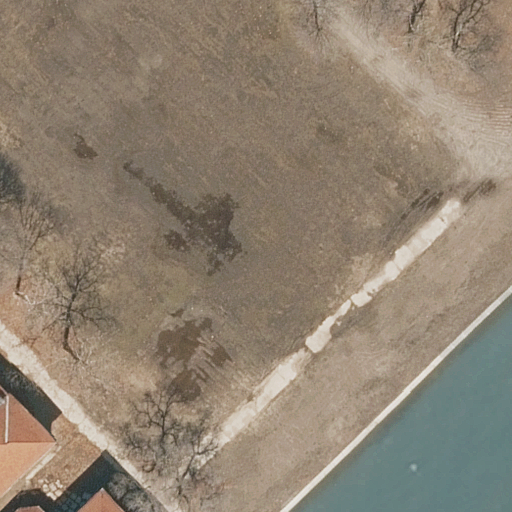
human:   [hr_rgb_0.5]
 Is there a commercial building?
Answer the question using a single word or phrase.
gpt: no

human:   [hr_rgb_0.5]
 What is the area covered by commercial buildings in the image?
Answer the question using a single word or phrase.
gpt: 0m2

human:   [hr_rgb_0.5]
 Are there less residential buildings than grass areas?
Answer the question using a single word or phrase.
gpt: no

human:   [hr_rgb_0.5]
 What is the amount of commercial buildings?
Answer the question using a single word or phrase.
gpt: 0

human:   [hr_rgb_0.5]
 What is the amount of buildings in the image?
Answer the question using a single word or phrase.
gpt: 2

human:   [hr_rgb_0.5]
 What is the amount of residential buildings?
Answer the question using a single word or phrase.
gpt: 2

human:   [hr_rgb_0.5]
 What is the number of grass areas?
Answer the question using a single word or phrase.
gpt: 2

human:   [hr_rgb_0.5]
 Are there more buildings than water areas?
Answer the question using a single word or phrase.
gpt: yes

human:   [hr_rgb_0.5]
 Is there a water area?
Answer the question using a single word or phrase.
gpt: yes

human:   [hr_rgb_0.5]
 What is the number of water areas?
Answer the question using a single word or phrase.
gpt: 1

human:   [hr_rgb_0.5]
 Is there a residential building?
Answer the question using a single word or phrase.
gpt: yes

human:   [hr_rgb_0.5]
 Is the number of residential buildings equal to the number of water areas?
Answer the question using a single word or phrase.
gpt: no

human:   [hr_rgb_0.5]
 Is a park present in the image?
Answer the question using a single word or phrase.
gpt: yes

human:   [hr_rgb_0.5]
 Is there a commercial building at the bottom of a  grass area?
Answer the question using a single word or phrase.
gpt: no

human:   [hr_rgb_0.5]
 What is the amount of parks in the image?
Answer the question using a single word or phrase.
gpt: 1

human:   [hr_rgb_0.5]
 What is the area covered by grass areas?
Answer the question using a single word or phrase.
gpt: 7152m2

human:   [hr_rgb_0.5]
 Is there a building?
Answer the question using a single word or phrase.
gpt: yes

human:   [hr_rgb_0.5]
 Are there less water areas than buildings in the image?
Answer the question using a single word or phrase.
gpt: yes

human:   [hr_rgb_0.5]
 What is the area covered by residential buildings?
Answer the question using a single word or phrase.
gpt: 175m2

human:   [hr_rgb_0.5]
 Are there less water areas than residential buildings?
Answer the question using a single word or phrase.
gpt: yes

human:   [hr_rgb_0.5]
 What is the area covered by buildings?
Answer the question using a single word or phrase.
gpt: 175m2

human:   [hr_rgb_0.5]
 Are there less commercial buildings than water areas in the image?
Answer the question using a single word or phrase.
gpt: yes

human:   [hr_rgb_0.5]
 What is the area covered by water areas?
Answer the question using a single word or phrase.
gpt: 1046m2

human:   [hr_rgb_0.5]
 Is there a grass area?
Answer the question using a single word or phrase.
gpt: yes

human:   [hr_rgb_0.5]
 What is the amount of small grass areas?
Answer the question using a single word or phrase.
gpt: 0

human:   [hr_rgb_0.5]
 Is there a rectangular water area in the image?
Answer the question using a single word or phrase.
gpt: yes

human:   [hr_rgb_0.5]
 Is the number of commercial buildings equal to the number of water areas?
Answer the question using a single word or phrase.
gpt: no

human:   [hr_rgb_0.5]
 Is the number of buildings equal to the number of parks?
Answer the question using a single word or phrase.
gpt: no

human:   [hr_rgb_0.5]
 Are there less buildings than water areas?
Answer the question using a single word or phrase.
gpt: no

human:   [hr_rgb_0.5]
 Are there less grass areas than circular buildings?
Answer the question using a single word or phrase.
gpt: no

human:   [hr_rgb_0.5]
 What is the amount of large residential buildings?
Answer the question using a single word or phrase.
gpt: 0

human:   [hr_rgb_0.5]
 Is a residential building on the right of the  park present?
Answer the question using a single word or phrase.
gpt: no

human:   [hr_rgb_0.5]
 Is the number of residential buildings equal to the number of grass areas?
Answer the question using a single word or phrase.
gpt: yes

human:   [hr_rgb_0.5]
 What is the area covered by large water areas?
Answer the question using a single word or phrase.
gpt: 1046m2

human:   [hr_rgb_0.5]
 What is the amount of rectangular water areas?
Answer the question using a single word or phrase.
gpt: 1

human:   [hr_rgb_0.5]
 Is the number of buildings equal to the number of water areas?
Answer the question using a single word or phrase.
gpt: no

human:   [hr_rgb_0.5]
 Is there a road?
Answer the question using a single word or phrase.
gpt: no

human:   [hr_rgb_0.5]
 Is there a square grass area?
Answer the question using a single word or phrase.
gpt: no

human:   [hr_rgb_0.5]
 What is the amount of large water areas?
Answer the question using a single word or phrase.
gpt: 1

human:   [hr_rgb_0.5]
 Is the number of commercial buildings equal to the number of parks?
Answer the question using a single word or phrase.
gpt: no

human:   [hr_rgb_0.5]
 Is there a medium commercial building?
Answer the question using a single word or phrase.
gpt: no

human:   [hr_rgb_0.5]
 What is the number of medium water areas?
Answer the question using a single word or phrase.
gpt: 0

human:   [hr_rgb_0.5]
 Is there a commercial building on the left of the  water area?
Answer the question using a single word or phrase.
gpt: no

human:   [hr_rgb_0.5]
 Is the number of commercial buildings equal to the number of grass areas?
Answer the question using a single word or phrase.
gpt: no

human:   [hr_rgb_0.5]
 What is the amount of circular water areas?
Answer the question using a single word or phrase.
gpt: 0

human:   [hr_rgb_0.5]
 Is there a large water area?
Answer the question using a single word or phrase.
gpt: yes

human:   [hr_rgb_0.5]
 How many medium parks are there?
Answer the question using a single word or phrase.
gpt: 0

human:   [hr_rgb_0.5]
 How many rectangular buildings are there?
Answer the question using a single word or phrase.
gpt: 1

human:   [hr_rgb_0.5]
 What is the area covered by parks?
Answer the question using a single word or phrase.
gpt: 10603m2

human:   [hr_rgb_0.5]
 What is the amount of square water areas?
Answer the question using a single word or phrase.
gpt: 0

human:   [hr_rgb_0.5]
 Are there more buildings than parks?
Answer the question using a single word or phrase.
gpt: yes

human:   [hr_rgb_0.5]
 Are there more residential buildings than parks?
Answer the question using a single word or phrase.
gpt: yes

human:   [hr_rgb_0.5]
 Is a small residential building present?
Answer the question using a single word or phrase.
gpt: yes

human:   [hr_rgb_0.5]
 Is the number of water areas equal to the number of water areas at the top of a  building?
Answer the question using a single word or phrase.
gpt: no

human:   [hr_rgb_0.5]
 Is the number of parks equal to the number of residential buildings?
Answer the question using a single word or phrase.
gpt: no

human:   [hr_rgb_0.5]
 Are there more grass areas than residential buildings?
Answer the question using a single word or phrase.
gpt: no

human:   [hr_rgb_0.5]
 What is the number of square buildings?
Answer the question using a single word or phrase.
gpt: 0

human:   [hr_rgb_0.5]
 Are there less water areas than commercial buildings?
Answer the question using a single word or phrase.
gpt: no

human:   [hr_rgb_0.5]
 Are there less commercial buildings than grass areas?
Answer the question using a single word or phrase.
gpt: yes

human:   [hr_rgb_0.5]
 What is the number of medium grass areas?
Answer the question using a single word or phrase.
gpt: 0

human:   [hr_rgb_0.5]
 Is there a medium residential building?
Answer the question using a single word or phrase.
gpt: yes

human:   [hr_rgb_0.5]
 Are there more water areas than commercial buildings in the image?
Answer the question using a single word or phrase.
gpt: yes

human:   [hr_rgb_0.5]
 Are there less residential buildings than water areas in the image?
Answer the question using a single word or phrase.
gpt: no

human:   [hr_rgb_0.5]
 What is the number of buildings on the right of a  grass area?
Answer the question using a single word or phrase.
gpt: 0